Question: My Math teacher asked me to write a program to plot a graph. I really don't know what I must implement, so I decided to draw a sin function. As I have some experience in Windows Phone development, I decided to write it in WPF. So I wrote the following XAML:
'''
<Window x:Class="DemoMath.MainWindow"
xmlns="http://schemas.microsoft.com/winfx/2006/xaml/presentation"
xmlns:x="http://schemas.microsoft.com/winfx/2006/xaml"
xmlns:d="http://schemas.microsoft.com/expression/blend/2008"
xmlns:mc="http://schemas.openxmlformats.org/markup-compatibility/2006"
xmlns:local="clr-namespace:DemoMath"
mc:Ignorable="d"
Title="MathDemo" DataContext="{Binding RelativeSource={RelativeSource Self}}" Height="301.645" Width="525">
<StackPanel VerticalAlignment="Center" Grid.Row="1">
<Canvas Background="CornflowerBlue" x:Name="drawingSurface" Height="128">
<TextBlock Width="{Binding ActualWidth, ElementName=drawingSurface}" Canvas.Top="25" x:Name="placeholder" FontSize="40" Foreground="#FFF" Text="Graph" TextAlignment="Center" FontFamily="Segoe Print"/>
<Polyline Points="{Binding Graph2DPoints, Converter={StaticResource PointConverter}, Mode=TwoWay, UpdateSourceTrigger=PropertyChanged}" Stroke="White" StrokeThickness="2" Visibility="Collapsed" x:Name="graph2D"/>
<Polyline Visibility="Collapsed" x:Name="scale"/>
</Canvas>
<Grid>
<Button x:Name="button" Click="Button_Click_1" Width="100">
<Button.Content>
<TextBlock Text="Generate" FontSize="16" FontFamily="Times New Roman"/>
</Button.Content>
</Button>
</Grid>
</StackPanel>
</Window>
'''
And C# code:
'''
public class ToPointCollection : IValueConverter
{
public object Convert(object value, Type targetType, object parameter, CultureInfo culture)
{
if(value!=null)
return new PointCollection(value as ObservableCollection<Point>);
return null;
}
public object ConvertBack(object value, Type targetType, object parameter, CultureInfo culture)
{
return null;
}
}
public partial class MainWindow : Window , INotifyPropertyChanged
{
public event PropertyChangedEventHandler PropertyChanged = delegate { };
private void RaisePropertyChanged(string propertyName)
{
var handlers = PropertyChanged;
handlers(this, new PropertyChangedEventArgs(propertyName));
}
ObservableCollection<Point> _graph2DPoints = new ObservableCollection<Point>();
public ObservableCollection<Point> Graph2DPoints
{
get
{
return _graph2DPoints;
}
set
{
_graph2DPoints = value;
RaisePropertyChanged("Graph2DPoints");
}
}
Timer timer = new Timer() { Interval=1, AutoReset=true };
double HeightSurface;
public MainWindow()
{
InitializeComponent();
Graph2DPoints.CollectionChanged += (s, e) => { RaisePropertyChanged("Graph2DPoints"); };
timer.Elapsed += Timer_Elapsed;
HeightSurface = drawingSurface.Height / 2;
}
private void Button_Click_1(object sender, RoutedEventArgs e)
{
timer.Stop();
button.Visibility = Visibility.Collapsed;
placeholder.Visibility = Visibility.Collapsed;
List<Point> GraphPoints = new List<Point>(), scalePoints = new List<Point>();
for (double phi = 0.0; phi <= 4* Math.PI; phi = phi + 0.1)
{
phi = Math.Round(phi, 2);
var cosValue = -Math.Cos(phi);
scalePoints.Add(new Point(20 + phi * 15, drawingSurface.Height / 2));
Graph2DPoints.Add(new Point(20 + phi * 15, drawingSurface.Height / 2 + cosValue * 15));
}
scale.Points = new PointCollection(scalePoints);
scale.Stroke = new SolidColorBrush(Colors.WhiteSmoke);
scale.StrokeThickness = 1;
graph2D.Visibility = Visibility.Visible;
scale.Visibility = Visibility.Visible;
graph3D.Visibility = Visibility.Collapsed;
timer.Start();
}
double phase = Math.PI/2+0.1;
private void Timer_Elapsed(object sender, ElapsedEventArgs e)
{
timer.Stop();
for (int i = 0; i < Graph2DPoints.Count; i++)
{
Graph2DPoints[i] = new Point(Graph2DPoints[i].X - 0.5, Graph2DPoints[i].Y);
}
if (Graph2DPoints[0].X < 0)
{
Graph2DPoints.RemoveAt(0);
Point p = Graph2DPoints.Last();
System.Diagnostics.Debug.WriteLine(p.X);
Graph2DPoints.Add(new Point(p.X + 4.5, HeightSurface - Math.Cos(phase) * 15));
}
phase += 0.1;
if (phase >= 5*Math.PI/2)
phase = Math.PI / 2;
phase = Math.Round(phase, 2);
timer.Start();
}
}
}
'''
After some time, it shows something strange, and 'System.Diagnostics.Debug.WriteLine(p.X);' returns only one value:

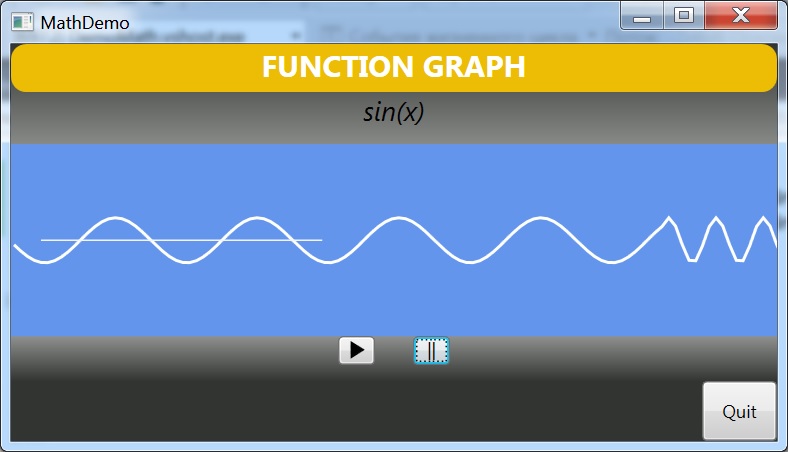
Answer: Okay! Good job First of all!
What you refer as is actually when the program starts to run the body for statement.
The reason for the weird behavior is that there is an inconsistency between these two lines:
'''
for (int i = 0; i < Graph2DPoints.Count; i++)
{
Graph2DPoints[i] = new Point(Graph2DPoints[i].X - 0.5, Graph2DPoints[i].Y);
}
'''
and
'''
Graph2DPoints.Add(new Point(p.X + 4.5, HeightSurface - Math.Cos(phase) * 15));
'''
The problem is that in the top part of the code you are advancing your graph by -0.5 pixels, where as in the second part you are advancing it by 4.5 !
I advise you to set -0.5 to -4.5 and try it again! as you see that, the problem is gone. however you might complaint about the wider length of the wavelength. well there are two options for you:
1- Instead of 4.5 , use a lower value like 2.5 !
2- Try multiplying Y values into something so it looks better.
Also there is a little glitch at the start, which you can solve it with changing the start phase.
;) have fun.